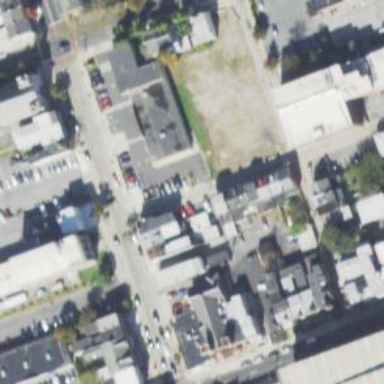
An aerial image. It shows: Alley classified as service road.